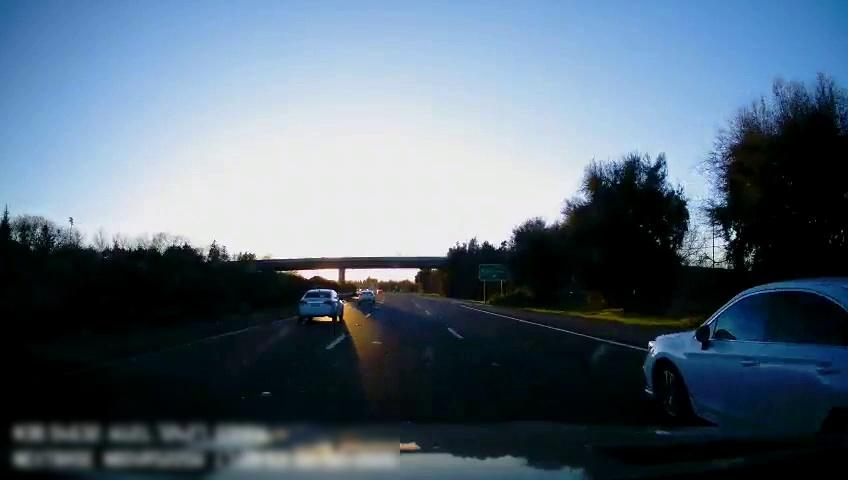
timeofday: Day
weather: Sunny
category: Drivable Space
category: Vehicles | Car
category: Vehicles | SUV
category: Vehicles | SUV
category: Lanes | Alternate Lane
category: Lanes | Current Lane
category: Lanes | Current Lane
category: Lanes | Alternate Lane
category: Traffic | Signs